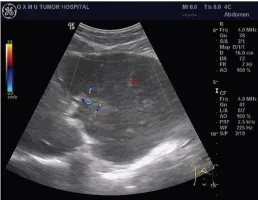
Imaging studies of the left lobe of the liver by. Ultrasound examination.
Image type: radiology (ultrasound)